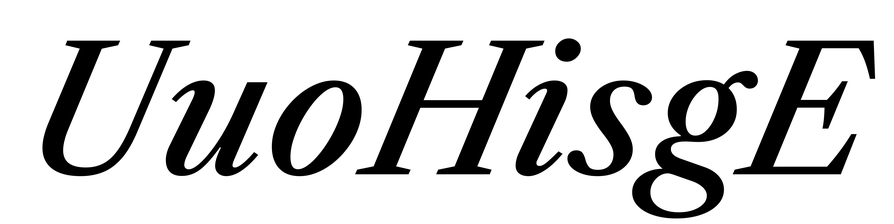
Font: LibreCaslonText-Italic_Medium_Italic